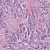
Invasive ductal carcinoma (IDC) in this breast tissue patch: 1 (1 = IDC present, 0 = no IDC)